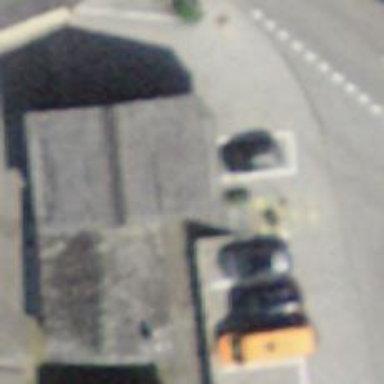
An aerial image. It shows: Convenience shop.